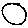
Label: circle